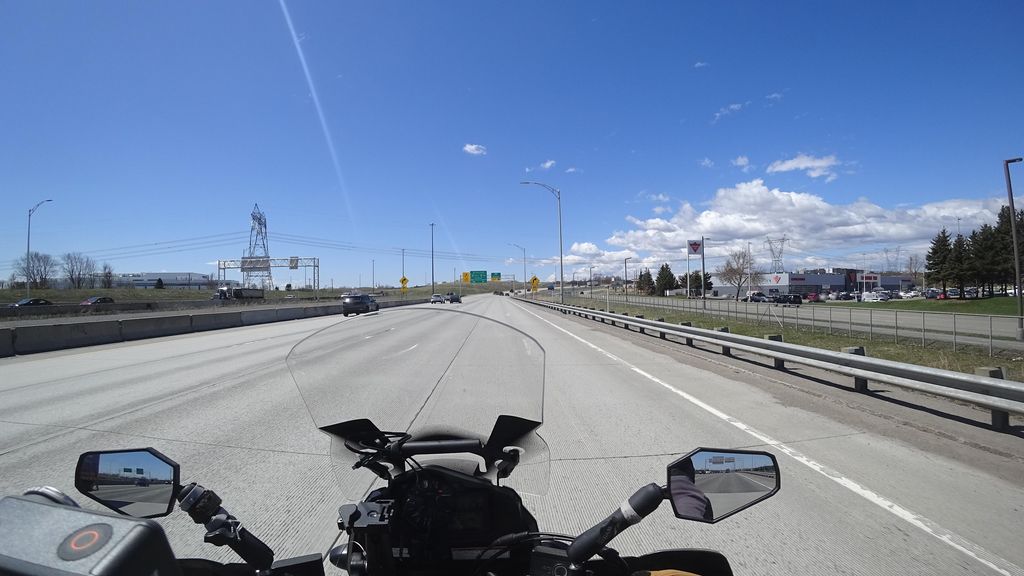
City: quebec_city